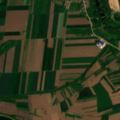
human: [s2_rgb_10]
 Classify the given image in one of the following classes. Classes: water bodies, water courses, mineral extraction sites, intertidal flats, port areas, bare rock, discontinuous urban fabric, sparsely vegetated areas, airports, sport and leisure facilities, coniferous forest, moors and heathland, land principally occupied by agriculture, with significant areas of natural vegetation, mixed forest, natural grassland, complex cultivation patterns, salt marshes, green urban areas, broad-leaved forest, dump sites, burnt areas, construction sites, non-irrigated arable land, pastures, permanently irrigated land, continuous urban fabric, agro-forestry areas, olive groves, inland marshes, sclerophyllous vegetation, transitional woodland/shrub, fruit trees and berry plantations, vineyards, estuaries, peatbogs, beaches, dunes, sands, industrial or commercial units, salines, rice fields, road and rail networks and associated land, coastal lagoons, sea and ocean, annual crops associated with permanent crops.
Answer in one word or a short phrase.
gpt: discontinuous urban fabric, non-irrigated arable land, complex cultivation patterns, land principally occupied by agriculture, with significant areas of natural vegetation, broad-leaved forest